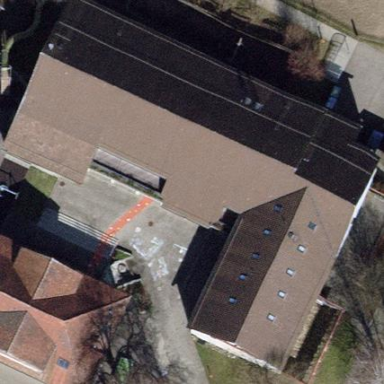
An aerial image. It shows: School building.